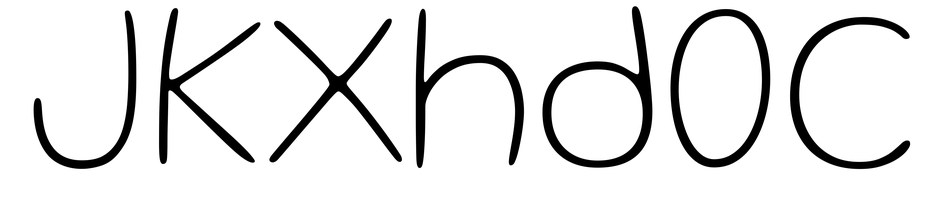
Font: Gluten_Thin